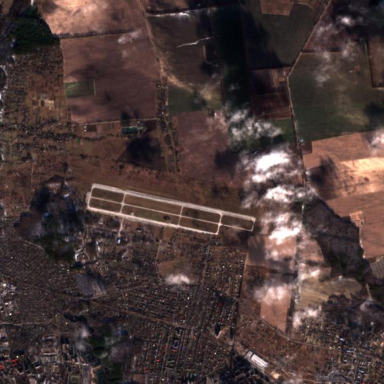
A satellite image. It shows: Grassy area serving as military airfield within the aerodrome.